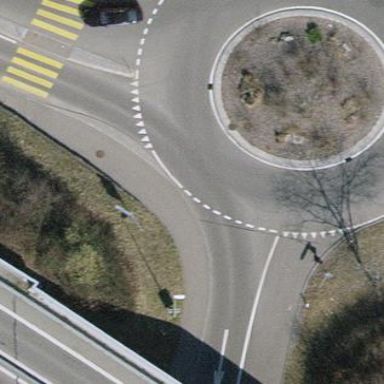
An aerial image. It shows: Secondary road made of asphalt leading to roundabout.